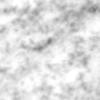
Label: no_change